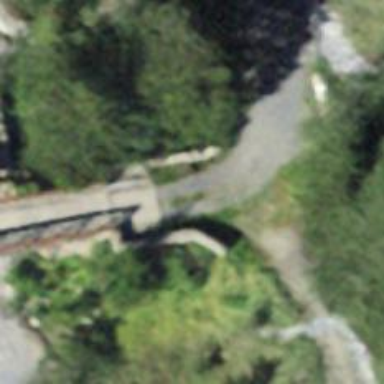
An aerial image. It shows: Gravel track road with bridge. The track is of grade3 tracktype.